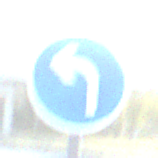
Verkehrszeichen: VorgeschriebeneFahrtrichtungLinks
Umgebung: Outdoor, Urban
Tageszeit: SunriseSunset
Wetter: Clear
Licht: Natural
Jahreszeit: NotSpecified
Kontrast: MediumContrast